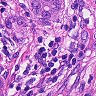
Metastatic tissue present: yes